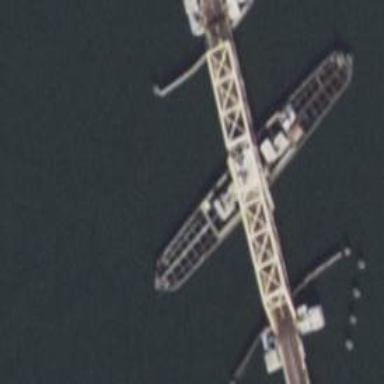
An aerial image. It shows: Pier constructed as pivot pier for bridge support.